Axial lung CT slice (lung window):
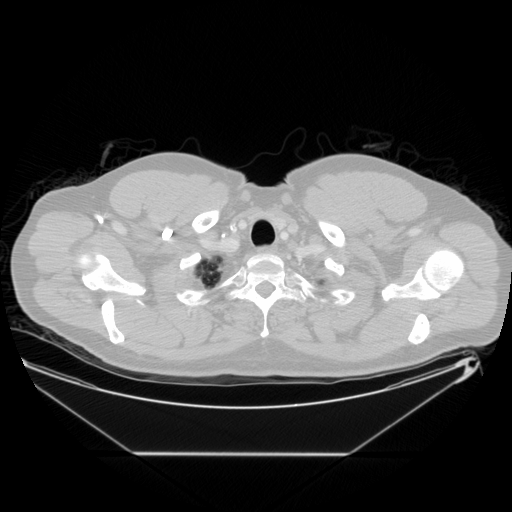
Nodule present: no